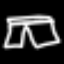
Label: pants